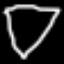
Label: diamond